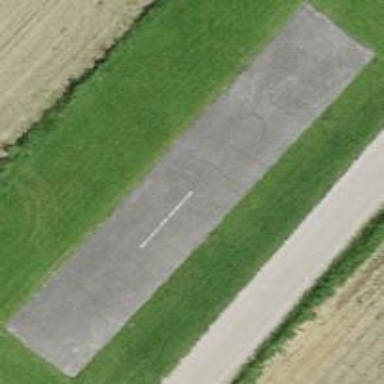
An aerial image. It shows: Asphalt pitch designed for model aerodrome sport activities.